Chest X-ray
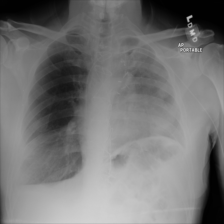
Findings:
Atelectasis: negative
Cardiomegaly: negative
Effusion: negative
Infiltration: negative
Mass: negative
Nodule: negative
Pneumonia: negative
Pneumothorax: negative
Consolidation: positive
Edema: negative
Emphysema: negative
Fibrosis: negative
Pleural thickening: negative
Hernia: negative